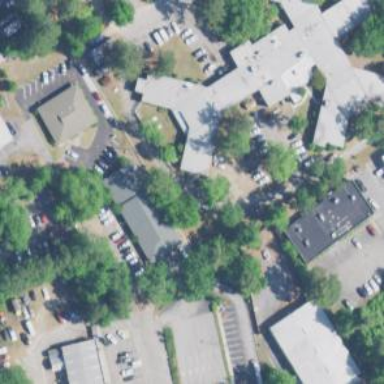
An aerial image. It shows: Healthcare clinic is depicted in the image.